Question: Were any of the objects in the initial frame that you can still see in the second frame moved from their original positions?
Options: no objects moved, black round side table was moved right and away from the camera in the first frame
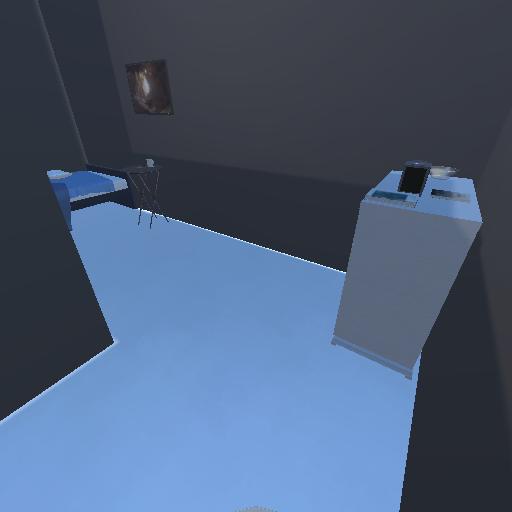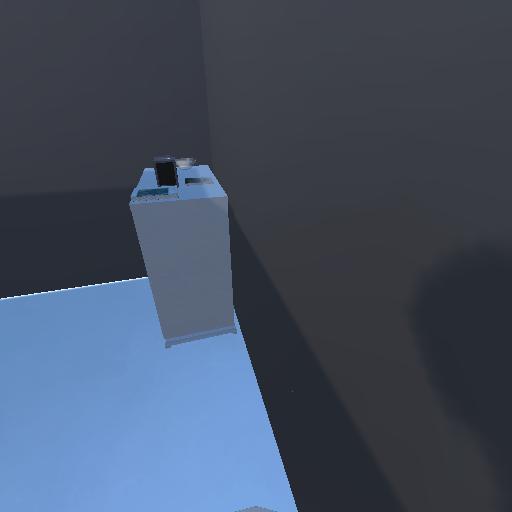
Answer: no objects moved